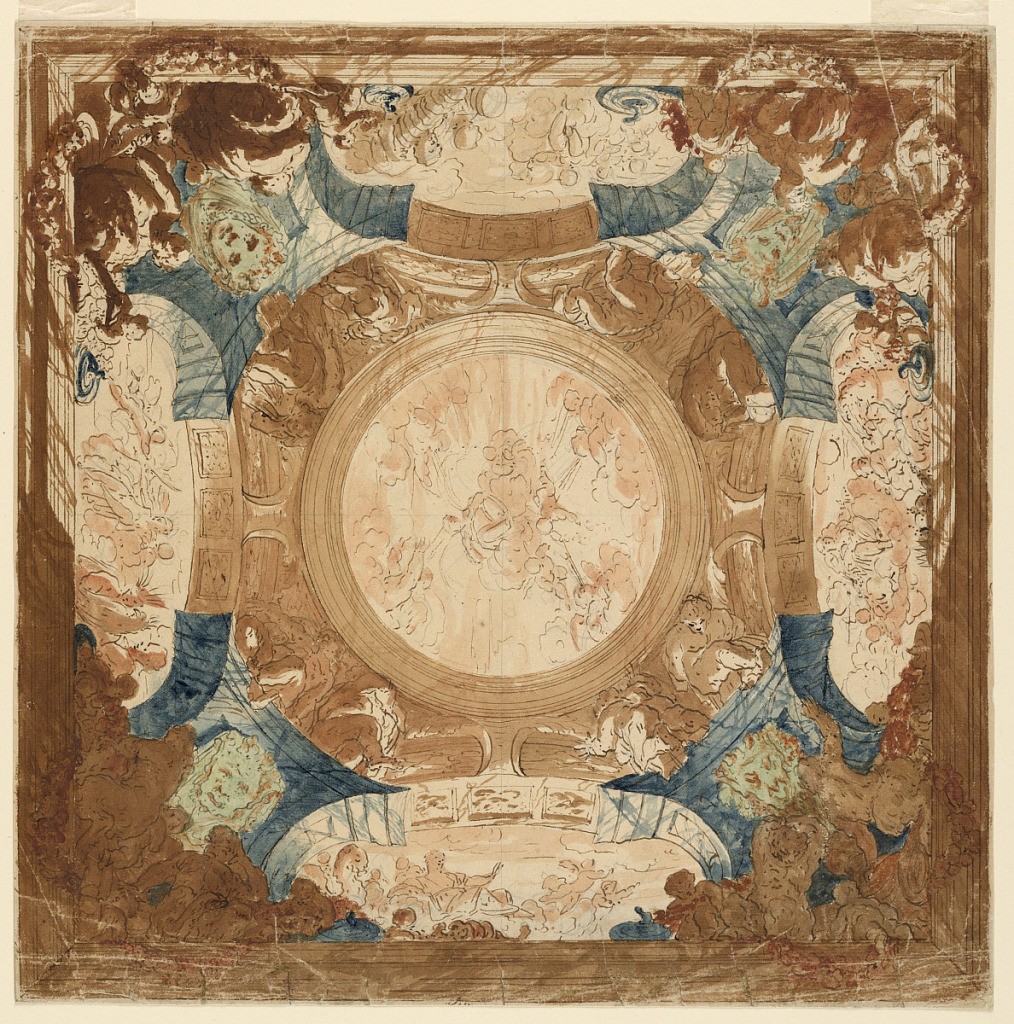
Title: Design for a Ceiling
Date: early 17th century
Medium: Pen and ink on paper, sepia and blue watercolor on paper
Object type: Drawing
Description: Design for a ceiling over a square comparetment, representing a dome with large oculus and large lunettes on each side. Spandrels support crouching atlantid figures. Oculus and lunettes filled with figures in clouds.